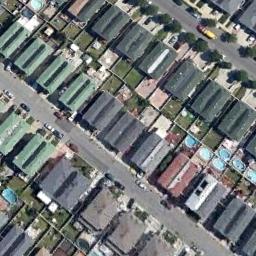
Label: residential